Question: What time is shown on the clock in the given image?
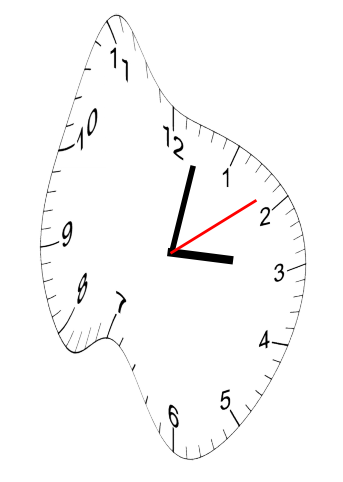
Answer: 03:02:09